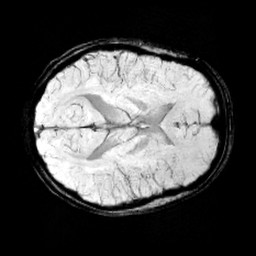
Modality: minIP
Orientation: axial
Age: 13
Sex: female
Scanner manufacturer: siemens
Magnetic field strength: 3 T
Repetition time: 0.027 s
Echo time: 0.02 s